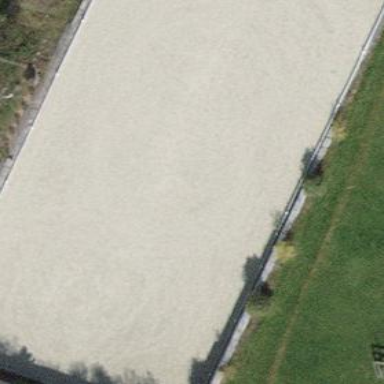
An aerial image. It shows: Equestrian pitch for leisure land sports.